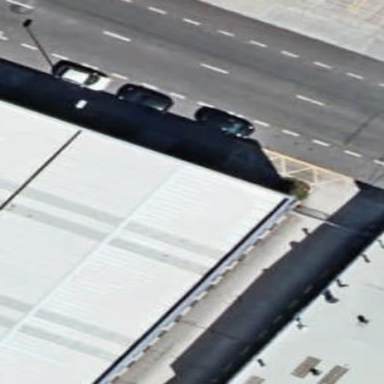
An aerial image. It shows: Warehouse with flat roof.